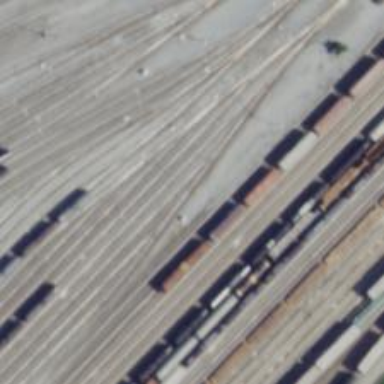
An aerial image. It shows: Railway yard.